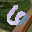
Label: 6